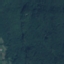
Land use / land cover class: Forest